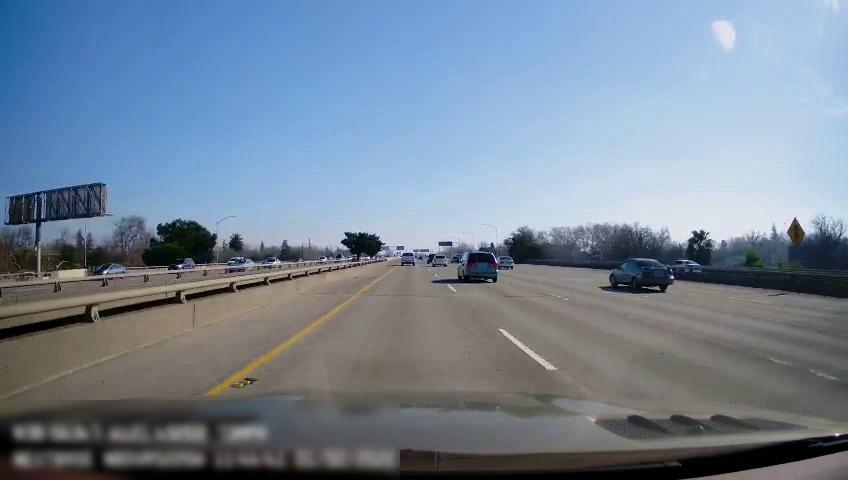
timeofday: Day
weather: Sunny
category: Drivable Space
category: Vehicles | Car
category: Vehicles | SUV
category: Vehicles | Car
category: Vehicles | Car
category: Vehicles | Car
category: Drivable Space
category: Vehicles | Truck
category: Vehicles | Car
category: Vehicles | Car
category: Vehicles | Van
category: Vehicles | Car
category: Vehicles | Truck
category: Vehicles | SUV
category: Lanes | Alternate Lane
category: Lanes | Current Lane
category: Lanes | Current Lane
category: Lanes | Alternate Lane
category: Lanes | Alternate Lane
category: Traffic | Signs
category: Traffic | Signs
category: Traffic | Signs
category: Traffic | Signs